Question: I'm writing pacman in pygame. I've got a problem with ghost moving. It is moving too fast. When it moves by speed 1, it is very fast. When the speed is 0.1, my code doesn't work.
Here is the ghost movement code:
'''
#GHOST MOVE
move_list = ['right', 'left', 'up', 'down']
move_chise = random.choice(move_list)
if move_chise == 'right':
while not sprite.spritecollide(ghost, walls, False):
ghost.rect.x += speed
ghost.rect.x -= 2
elif move_chise == 'left':
while not sprite.spritecollide(ghost, walls, False):
ghost.rect.x -= speed
ghost.rect.x += 2
elif move_chise == 'up':
while not sprite.spritecollide(ghost, walls, False):
ghost.rect.y -= speed
ghost.rect.y += 2
elif move_chise == 'down':
while not sprite.spritecollide(ghost, walls, False):
ghost.rect.y += speed
ghost.rect.y -= 2
'''
Here is my all code:
'''
import random
from pygame import *
animCount = 0
class GameSprite(sprite.Sprite):
def __init__(self, player_image, player_x, player_y, size_x, size_y, player_speed):
super().__init__()
self.image = transform.scale(image.load(player_image), (size_x, size_y))
self.speed = player_speed
self.rect = self.image.get_rect()
self.rect.x = player_x
self.rect.y = player_y
def show(player):
window.blit(player.image, (player.rect.x, player.rect.y))
class Hero(GameSprite):
def update(player):
print('fff')
class Enemy(GameSprite):
def move(self):
pass
class Wall(sprite.Sprite):
def __init__(self, color1, color2, color3, wall_x, wall_y, wall_width, wall_height):
super().__init__()
self.color1 = color1
self.color2 = color2
self.color3 = color3
self.width = wall_width
self.height = wall_height
self.image = Surface((self.width, self.height))
self.image.fill((color1, color2, color3))
self.rect = self.image.get_rect()
self.rect.x = wall_x
self.rect.y = wall_y
def draw_wall(self):
window.blit(self.image, (self.rect.x, self.rect.y))
class Coins_s(sprite.Sprite):
def __init__(self, color1, color2, color3, wall_x, wall_y, wall_width, wall_height):
super().__init__()
self.color1 = color1
self.color2 = color2
self.color3 = color3
self.width = wall_width
self.height = wall_height
self.image = Surface((self.width, self.height))
self.image.fill((color1, color2, color3))
self.rect = self.image.get_rect()
self.rect.x = wall_x
self.rect.y = wall_y
def draw_wall(self):
window.blit(self.image, (self.rect.x, self.rect.y))
coins = sprite.Group()
win_height = 700
win_width = 700
window = display.set_mode((win_width, win_height))
display.set_caption('Pacman Game')
clock = time.Clock()
back = transform.scale(image.load('photo_2022-06-05_21-28-54.jpg'), (700, 700))
player = Hero('photo_2022-06-05_20-54-50.jpg', 10, 309, 15, 15, 2)
ghost = Enemy('photo_2022-06-05_20-56-46.jpg', 350, 309, 20, 25, 2)
w1 = Wall(169,169,169, 0, 0, 700, 31)
w2 = Wall(169,169,169, 0, 20, 31, 210)
w3 = Wall(169,169,169, 0, 200, 145, 31)
w4 = Wall(169,169,169, 115, 200, 31, 95)
w5 = Wall(169,169,169, 0, 270, 145, 31)
w7 = Wall(169,169,169, 670, 20, 31, 210)
w8 = Wall(169,169,169, 556, 200, 145, 31)
w9 = Wall(169,169,169, 556, 200, 31, 95)
w10 = Wall(169,169,169, 556, 270, 150, 31)
w11 = Wall(169,169,169, 335, 0, 31, 95)
w12 = Wall(169,169,169, 187, 70, 110, 31)
w13 = Wall(169,169,169, 406, 70, 110, 31)
w14 = Wall(169,169,169, 187, 470, 110, 31)
w15 = Wall(169,169,169, 406, 470, 110, 31)
w16 = Wall(169,169,169, 190, 335, 31, 95)
w17 = Wall(169,169,169, 485, 335, 31, 95)
w18 = Wall(169,169,169, 0, 670, 700, 31)
w19 = Wall(169,169,169, 0, 400, 31, 280)
w20 = Wall(169,169,169, 0, 400, 145, 31)
w21 = Wall(169,169,169, 115, 340, 31, 70)
w22 = Wall(169,169,169, 0, 334, 145, 31)
w23 = Wall(169,169,169, 670, 400, 31, 280)
w24 = Wall(169,169,169, 556, 340, 31, 70)
w25 = Wall(169,169,169, 556, 334, 145, 31)
w26 = Wall(169,169,169, 556, 400, 150, 31)
w27 = Wall(169,169,169, 16, 531, 60, 31)
w28 = Wall(169,169,169, 624, 531, 60, 31)
w29 = Wall(169,169,169, 260, 340, 180, 31)
w30 = Wall(169,169,169, 260, 135, 180, 31)
w31 = Wall(169,169,169, 260, 531, 180, 31)
w32 = Wall(169,169,169, 260, 400, 180, 31)
w33 = Wall(169,169,169, 190, 135, 31, 160)
w34 = Wall(169,169,169, 335, 135, 31, 95)
w35 = Wall(169,169,169, 335, 405, 31, 95)
w36 = Wall(169,169,169, 335, 542, 31, 95)
w37 = Wall(169,169,169, 190, 535, 31, 95)
w38 = Wall(169,169,169, 485, 535, 31, 95)
w39 = Wall(169,169,169, 485, 135, 31, 160)
w40 = Wall(169,169,169, 75, 70, 70, 31)
w41 = Wall(169,169,169, 75, 133, 70, 31)
w42 = Wall(169,169,169, 555, 70, 70, 31)
w43 = Wall(169,169,169, 555, 133, 70, 31)
w44 = Wall(169,169,169, 555, 470, 70, 31)
w45 = Wall(169,169,169, 75, 470, 70, 31)
w46 = Wall(169,169,169, 115, 470, 31, 95)
w47 = Wall(169,169,169, 555, 470, 31, 95)
w48 = Wall(169,169,169, 75, 600, 220, 31)
w49 = Wall(169,169,169, 405, 600, 220, 31)
w50 = Wall(169,169,169, 215, 200, 85, 31)
w51 = Wall(169,169,169, 405, 200, 85, 31)
w52 = Wall(169,169,169, 260, 270, 30, 31)
w53 = Wall(169,169,169, 410, 270, 30, 31)
w54 = Wall(169,169,169, 260, 275, 31, 95)
w55 = Wall(169,169,169, 410, 275, 31, 95)
C1 = Coins_s(255,255,0, 130, 309, 5, 5)
C2 = Coins_s(255,255,0, 240, 309, 5, 5)
C3 = Coins_s(255,255,0, 340, 250, 5, 5)
C4 = Coins_s(255,255,0, 460, 309, 5, 5)
C5 = Coins_s(255,255,0, 570, 309, 5, 5)
C6 = Coins_s(255,255,0, 240, 180, 5, 5)
C7 = Coins_s(255,255,0, 460, 180, 5, 5)
C8 = Coins_s(255,255,0, 310, 111, 5, 5)
C9 = Coins_s(255,255,0, 390, 111, 5, 5)
C10 = Coins_s(255,255,0, 60, 180, 5, 5)
C11 = Coins_s(255,255,0, 640, 180, 5, 5)
C12 = Coins_s(255,255,0, 60, 50, 5, 5)
C13 = Coins_s(255,255,0, 640, 50, 5, 5)
C14 = Coins_s(255,255,0, 160, 409, 5, 5)
C15 = Coins_s(255,255,0, 240, 380, 5, 5)
C16 = Coins_s(255,255,0, 340, 380, 5, 5)
C17 = Coins_s(255,255,0, 460, 380, 5, 5)
C18 = Coins_s(255,255,0, 530, 409, 5, 5)
C19 = Coins_s(255,255,0, 460, 450, 5, 5)
C20 = Coins_s(255,255,0, 240, 450, 5, 5)
C21 = Coins_s(255,255,0, 390, 450, 5, 5)
C22 = Coins_s(255,255,0, 310, 450, 5, 5)
C23 = Coins_s(255,255,0, 630, 450, 5, 5)
C24 = Coins_s(255,255,0, 50, 450, 5, 5)
C25 = Coins_s(255,255,0, 600, 520, 5, 5)
C26 = Coins_s(255,255,0, 90, 520, 5, 5)
C27 = Coins_s(255,255,0, 530, 570, 5, 5)
C28 = Coins_s(255,255,0, 160, 570, 5, 5)
C29 = Coins_s(255,255,0, 60, 640, 5, 5)
C30 = Coins_s(255,255,0, 640, 640, 5, 5)
C31 = Coins_s(255,255,0, 350, 640, 5, 5)
coins.add(C1)
coins.add(C2)
coins.add(C3)
coins.add(C4)
coins.add(C5)
coins.add(C6)
coins.add(C7)
coins.add(C8)
coins.add(C9)
coins.add(C10)
coins.add(C11)
coins.add(C12)
coins.add(C13)
coins.add(C14)
coins.add(C15)
coins.add(C16)
coins.add(C17)
coins.add(C18)
coins.add(C19)
coins.add(C20)
coins.add(C21)
coins.add(C22)
coins.add(C23)
coins.add(C24)
coins.add(C25)
coins.add(C26)
coins.add(C27)
coins.add(C28)
coins.add(C29)
coins.add(C30)
coins.add(C31)
walls = [ w1, w2, w3, w4, w5, w7, w8, w9,
w10, w11, w12, w13, w14, w15, w16, w17, w18, w19, w20, w21, w22, w23, w24,
w25, w26, w27, w28, w29, w30, w31, w32, w33, w34, w35, w36, w37, w38, w39,
w40, w41, w42, w43, w44, w45, w46, w47, w48, w49, w50, w51, w52, w53, w54,
w55]
finish = False
game = True
coins_count = 0
count = 0
speed = 1
while game:
for e in event.get():
if e.type == QUIT:
exit()
#GHOST MOVE
move_list = ['right', 'left', 'up', 'down']
move_chise = random.choice(move_list)
if move_chise == 'right':
while not sprite.spritecollide(ghost, walls, False):
ghost.rect.x += speed
ghost.rect.x -= 2
elif move_chise == 'left':
while not sprite.spritecollide(ghost, walls, False):
ghost.rect.x -= speed
ghost.rect.x += 2
elif move_chise == 'up':
while not sprite.spritecollide(ghost, walls, False):
ghost.rect.y -= speed
ghost.rect.y += 2
elif move_chise == 'down':
while not sprite.spritecollide(ghost, walls, False):
ghost.rect.y += speed
ghost.rect.y -= 2
#PACMAN MOVE
side = 'None'
keyPressed = key.get_pressed()
if keyPressed[K_LEFT] and player.rect.x > 5:
player.rect.x -= 2
if sprite.spritecollide(player, walls, False):
side = 'Right'
if side == 'Right':
print(side)
player.rect.x += 2
if keyPressed[K_RIGHT] and player.rect.x < win_width - 40:
player.rect.x += player.speed
if sprite.spritecollide(player, walls, False):
side = 'Left'
if side == 'Left':
print(side)
player.rect.x -= 2
if keyPressed[K_UP] and player.rect.y > 5:
player.rect.y -= player.speed
if sprite.spritecollide(player, walls, False):
side = 'Down'
if side == 'Down':
print(side)
player.rect.y += 2
if keyPressed[K_DOWN] and player.rect.y < win_height - 40:
player.rect.y += player.speed
if sprite.spritecollide(player, walls, False):
side = 'Up'
if side == 'Up':
print(side)
player.rect.y -= 2
if player.rect.x == 660 and 300 < player.rect.y < 330:
player.rect.x , player.rect.y = 10 ,308
if sprite.spritecollide(player, coins, True):
coins_count += 10
if finish != True:
window.fill((0, 0, 0))
for w in walls:
w.draw_wall()
coins.draw(window)
player.show()
ghost.show()
display.update()
clock.tick(60)
'''
Can you say what the problem is and how I can fix it?
This is how my game looks:

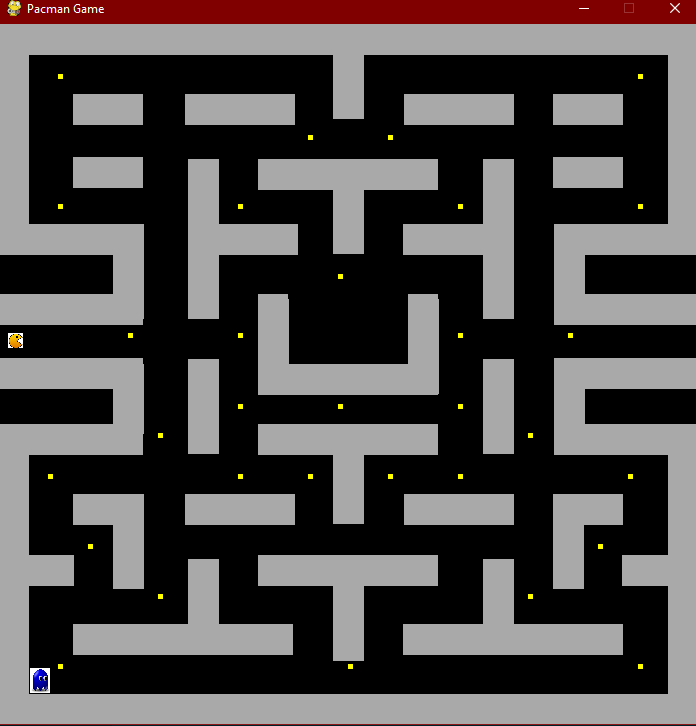
Answer: Problem is that you use 'while' to check collision - So, in every loop of 'while Game' it repeats until it gets a collision. This changes the value ofthe variable but doesn't change the image on the screen.
In every 'while game' loop, you should check collision only once. And repeat it in next loops. So you should use 'if' instead of 'while'.
But this needs also other changes. You need 'else:' to move back when it detects a collision and it should also select a new direction.
'''
#GHOST MOVE
move_list = ['right', 'left', 'up', 'down']
move_chise = random.choice(move_list) # first direction at start.
while game:
for e in event.get():
if e.type == QUIT:
exit()
if move_chise == 'right':
if not sprite.spritecollide(ghost, walls, False):
ghost.rect.x += speed
else:
ghost.rect.x -= 2
move_chise = random.choice(move_list)
elif move_chise == 'left':
if not sprite.spritecollide(ghost, walls, False):
ghost.rect.x -= speed
else:
ghost.rect.x += 2
move_chise = random.choice(move_list)
elif move_chise == 'up':
if not sprite.spritecollide(ghost, walls, False):
ghost.rect.y -= speed
else:
ghost.rect.y += 2
move_chise = random.choice(move_list)
elif move_chise == 'down':
if not sprite.spritecollide(ghost, walls, False):
ghost.rect.y += speed
else:
ghost.rect.y -= 2
move_chise = random.choice(move_list)
'''
---
Full working code.
Instead images 'jpg' I used 'Surface()' filled with color red - This way everyone can simply copy and run it without images 'jpg'.
I also changed:
- - 'rect.bottom''rect.top''rect.y''rect.left''rect.right''rect.x'- 'blit()''player.rect''(player.rect.x, player.rect.y)'- 'Player.move()''Enemy.move()'- - - 'draw(window)''draw()''show()''draw_wall()'- 'x,y,width,height''player_x''wall_x'- '(R,G,B)''color1, color2, color3'
'''
import random
from pygame import *
class GameSprite(sprite.Sprite):
def __init__(self, image, x, y, width, height, speed):
super().__init__()
#img = image.load(image)
img = Surface((1000, 1000))
img.fill((255,0,0))
self.image = transform.scale(img, (width, height))
self.speed = speed
self.rect = self.image.get_rect()
self.rect.x = x
self.rect.y = y
def draw(self, window):
window.blit(self.image, self.rect)
class Hero(GameSprite):
def update(self):
print('TODO: Update Hero')
def move(self, keyPressed):
side = None
if keyPressed[K_LEFT] and self.rect.left > 5:
self.rect.x -= self.speed
if sprite.spritecollide(self, walls, False):
side = 'Right'
self.rect.x += 2
if keyPressed[K_RIGHT] and self.rect.right < win_width:
self.rect.x += self.speed
if sprite.spritecollide(player, walls, False):
side = 'Left'
self.rect.x -= 2
if keyPressed[K_UP] and self.rect.top > 5:
self.rect.y -= self.speed
if sprite.spritecollide(self, walls, False):
side = 'Down'
self.rect.y += 2
if keyPressed[K_DOWN] and self.rect.bottom < win_height:
self.rect.y += self.speed
if sprite.spritecollide(self, walls, False):
side = 'Up'
self.rect.y -= 2
if side:
print('Hero collision:', side)
if self.rect.right > win_width-10 and 300 < self.rect.top < 330:
self.rect.left = 10
elif self.rect.left < 10 and 300 < self.rect.top < 330:
self.rect.right = win_width-10
class Enemy(GameSprite):
def __init__(self, image, x, y, width, height, speed):
super().__init__(image, x, y, width, height, speed)
self.move_list = ['right', 'left', 'up', 'down']
self.direction = random.choice(self.move_list)
def move(self):
if self.direction == 'right':
if not sprite.spritecollide(self, walls, False):
self.rect.x += speed
else:
self.rect.x -= 2
self.direction = random.choice(self.move_list)
elif self.direction == 'left':
if not sprite.spritecollide(self, walls, False):
self.rect.x -= speed
else:
self.rect.x += 2
self.direction = random.choice(self.move_list)
elif self.direction == 'up':
if not sprite.spritecollide(self, walls, False):
self.rect.y -= speed
else:
self.rect.y += 2
self.direction = random.choice(self.move_list)
elif self.direction == 'down':
if not sprite.spritecollide(self, walls, False):
self.rect.y += speed
else:
self.rect.y -= 2
self.direction = random.choice(self.move_list)
class Wall(sprite.Sprite):
def __init__(self, color, x, y, width, height):
super().__init__()
self.color = color
self.width = width
self.height = height
self.image = Surface((self.width, self.height))
self.image.fill(color)
self.rect = self.image.get_rect()
self.rect.x = x
self.rect.y = y
def draw(self, window):
window.blit(self.image, self.rect)
# it keeps single coin so name 'Coin' without 's' seems better
class Coin(sprite.Sprite):
def __init__(self, color, x, y, width, height):
super().__init__()
self.color = color
self.width = width
self.height = height
self.image = Surface((self.width, self.height))
self.image.fill(color)
self.rect = self.image.get_rect()
self.rect.x = x
self.rect.y = y
def draw(self, window):
window.blit(self.image, self.rect)
# --- main ---
win_height = 700
win_width = 700
init() # pygame.init()
window = display.set_mode((win_width, win_height))
display.set_caption('Pacman Game')
#back = transform.scale(image.load('photo_2022-06-05_21-28-54.jpg'), (700, 700))
player = Hero('photo_2022-06-05_20-54-50.jpg', 10, 309, 15, 15, 2)
player.image.fill((0,255,0))
ghost_chise = Enemy('photo_2022-06-05_20-56-46.jpg', 350, 309, 20, 25, 2)
ghost_chise.image.fill((0,255,255))
ghost_other = Enemy('photo_2022-06-05_20-56-46.jpg', 350, 309, 20, 25, 2)
ghost_other.image.fill((255,255,0))
ghost_third = Enemy('photo_2022-06-05_20-56-46.jpg', 350, 309, 20, 25, 2)
ghost_third.image.fill((255,0,255))
walls = [
Wall( (169,169,169), 0, 0, 700, 31),
Wall( (169,169,169), 0, 20, 31, 210),
Wall( (169,169,169), 0, 200, 145, 31),
Wall( (169,169,169), 115, 200, 31, 95),
Wall( (169,169,169), 0, 270, 145, 31),
Wall( (169,169,169), 670, 20, 31, 210),
Wall( (169,169,169), 556, 200, 145, 31),
Wall( (169,169,169), 556, 200, 31, 95),
Wall( (169,169,169), 556, 270, 150, 31),
Wall( (169,169,169), 335, 0, 31, 95),
Wall( (169,169,169), 187, 70, 110, 31),
Wall( (169,169,169), 406, 70, 110, 31),
Wall( (169,169,169), 187, 470, 110, 31),
Wall( (169,169,169), 406, 470, 110, 31),
Wall( (169,169,169), 190, 335, 31, 95),
Wall( (169,169,169), 485, 335, 31, 95),
Wall( (169,169,169), 0, 670, 700, 31),
Wall( (169,169,169), 0, 400, 31, 280),
Wall( (169,169,169), 0, 400, 145, 31),
Wall( (169,169,169), 115, 340, 31, 70),
Wall( (169,169,169), 0, 334, 145, 31),
Wall( (169,169,169), 670, 400, 31, 280),
Wall( (169,169,169), 556, 340, 31, 70),
Wall( (169,169,169), 556, 334, 145, 31),
Wall( (169,169,169), 556, 400, 150, 31),
Wall( (169,169,169), 16, 531, 60, 31),
Wall( (169,169,169), 624, 531, 60, 31),
Wall( (169,169,169), 260, 340, 180, 31),
Wall( (169,169,169), 260, 135, 180, 31),
Wall( (169,169,169), 260, 531, 180, 31),
Wall( (169,169,169), 260, 400, 180, 31),
Wall( (169,169,169), 190, 135, 31, 160),
Wall( (169,169,169), 335, 135, 31, 95),
Wall( (169,169,169), 335, 405, 31, 95),
Wall( (169,169,169), 335, 542, 31, 95),
Wall( (169,169,169), 190, 535, 31, 95),
Wall( (169,169,169), 485, 535, 31, 95),
Wall( (169,169,169), 485, 135, 31, 160),
Wall( (169,169,169), 75, 70, 70, 31),
Wall( (169,169,169), 75, 133, 70, 31),
Wall( (169,169,169), 555, 70, 70, 31),
Wall( (169,169,169), 555, 133, 70, 31),
Wall( (169,169,169), 555, 470, 70, 31),
Wall( (169,169,169), 75, 470, 70, 31),
Wall( (169,169,169), 115, 470, 31, 95),
Wall( (169,169,169), 555, 470, 31, 95),
Wall( (169,169,169), 75, 600, 220, 31),
Wall( (169,169,169), 405, 600, 220, 31),
Wall( (169,169,169), 215, 200, 85, 31),
Wall( (169,169,169), 405, 200, 85, 31),
Wall( (169,169,169), 260, 270, 30, 31),
Wall( (169,169,169), 410, 270, 30, 31),
Wall( (169,169,169), 260, 275, 31, 95),
Wall( (169,169,169), 410, 275, 31, 95),
]
coins = sprite.Group()
coins.add([
Coin( (255,255,0), 130, 309, 5, 5),
Coin( (255,255,0), 240, 309, 5, 5),
Coin( (255,255,0), 340, 250, 5, 5),
Coin( (255,255,0), 460, 309, 5, 5),
Coin( (255,255,0), 570, 309, 5, 5),
Coin( (255,255,0), 240, 180, 5, 5),
Coin( (255,255,0), 460, 180, 5, 5),
Coin( (255,255,0), 310, 111, 5, 5),
Coin( (255,255,0), 390, 111, 5, 5),
Coin( (255,255,0), 60, 180, 5, 5),
Coin( (255,255,0), 640, 180, 5, 5),
Coin( (255,255,0), 60, 50, 5, 5),
Coin( (255,255,0), 640, 50, 5, 5),
Coin( (255,255,0), 160, 409, 5, 5),
Coin( (255,255,0), 240, 380, 5, 5),
Coin( (255,255,0), 340, 380, 5, 5),
Coin( (255,255,0), 460, 380, 5, 5),
Coin( (255,255,0), 530, 409, 5, 5),
Coin( (255,255,0), 460, 450, 5, 5),
Coin( (255,255,0), 240, 450, 5, 5),
Coin( (255,255,0), 390, 450, 5, 5),
Coin( (255,255,0), 310, 450, 5, 5),
Coin( (255,255,0), 630, 450, 5, 5),
Coin( (255,255,0), 50, 450, 5, 5),
Coin( (255,255,0), 600, 520, 5, 5),
Coin( (255,255,0), 90, 520, 5, 5),
Coin( (255,255,0), 530, 570, 5, 5),
Coin( (255,255,0), 160, 570, 5, 5),
Coin( (255,255,0), 60, 640, 5, 5),
Coin( (255,255,0), 640, 640, 5, 5),
Coin( (255,255,0), 350, 640, 5, 5),
])
finish = False
game = True
coins_count = 0
count = 0
speed = 1
clock = time.Clock()
while game:
for e in event.get():
if e.type == QUIT:
exit()
# GHOSTS
ghost_chise.move()
ghost_other.move()
ghost_third.move()
# PACMAN
keyPressed = key.get_pressed()
player.move(keyPressed)
if sprite.spritecollide(player, coins, True):
coins_count += 10
# UPDATE SCREEN
if not finish:
window.fill((0, 0, 0))
for w in walls:
w.draw(window)
coins.draw(window)
player.draw(window)
ghost_chise.draw(window)
ghost_other.draw(window)
ghost_third.draw(window)
display.update()
clock.tick(60)
if finish:
game = False
'''
<URL>